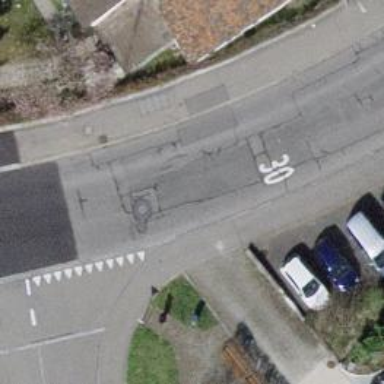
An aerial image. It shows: Asphalt sidewalk along the footway.